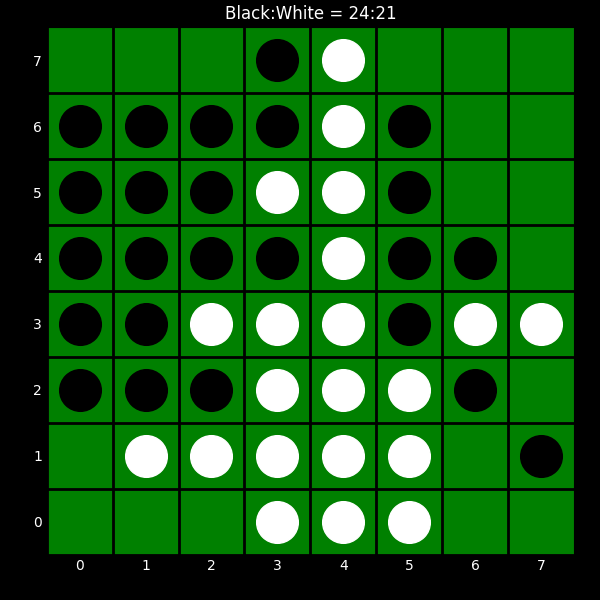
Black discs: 24
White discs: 21